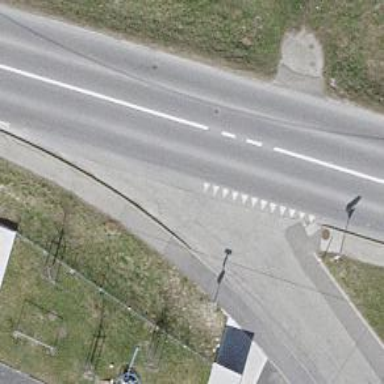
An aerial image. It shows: Secondary road.